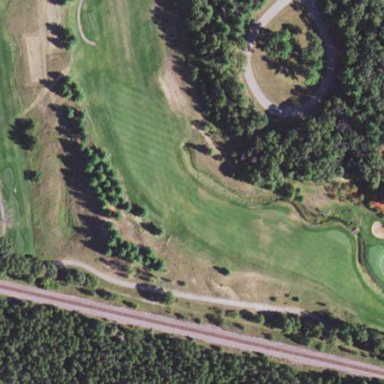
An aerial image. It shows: Grassy area designated as golf fairway.